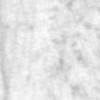
Label: no_change